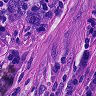
Metastatic tissue present: yes